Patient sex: M
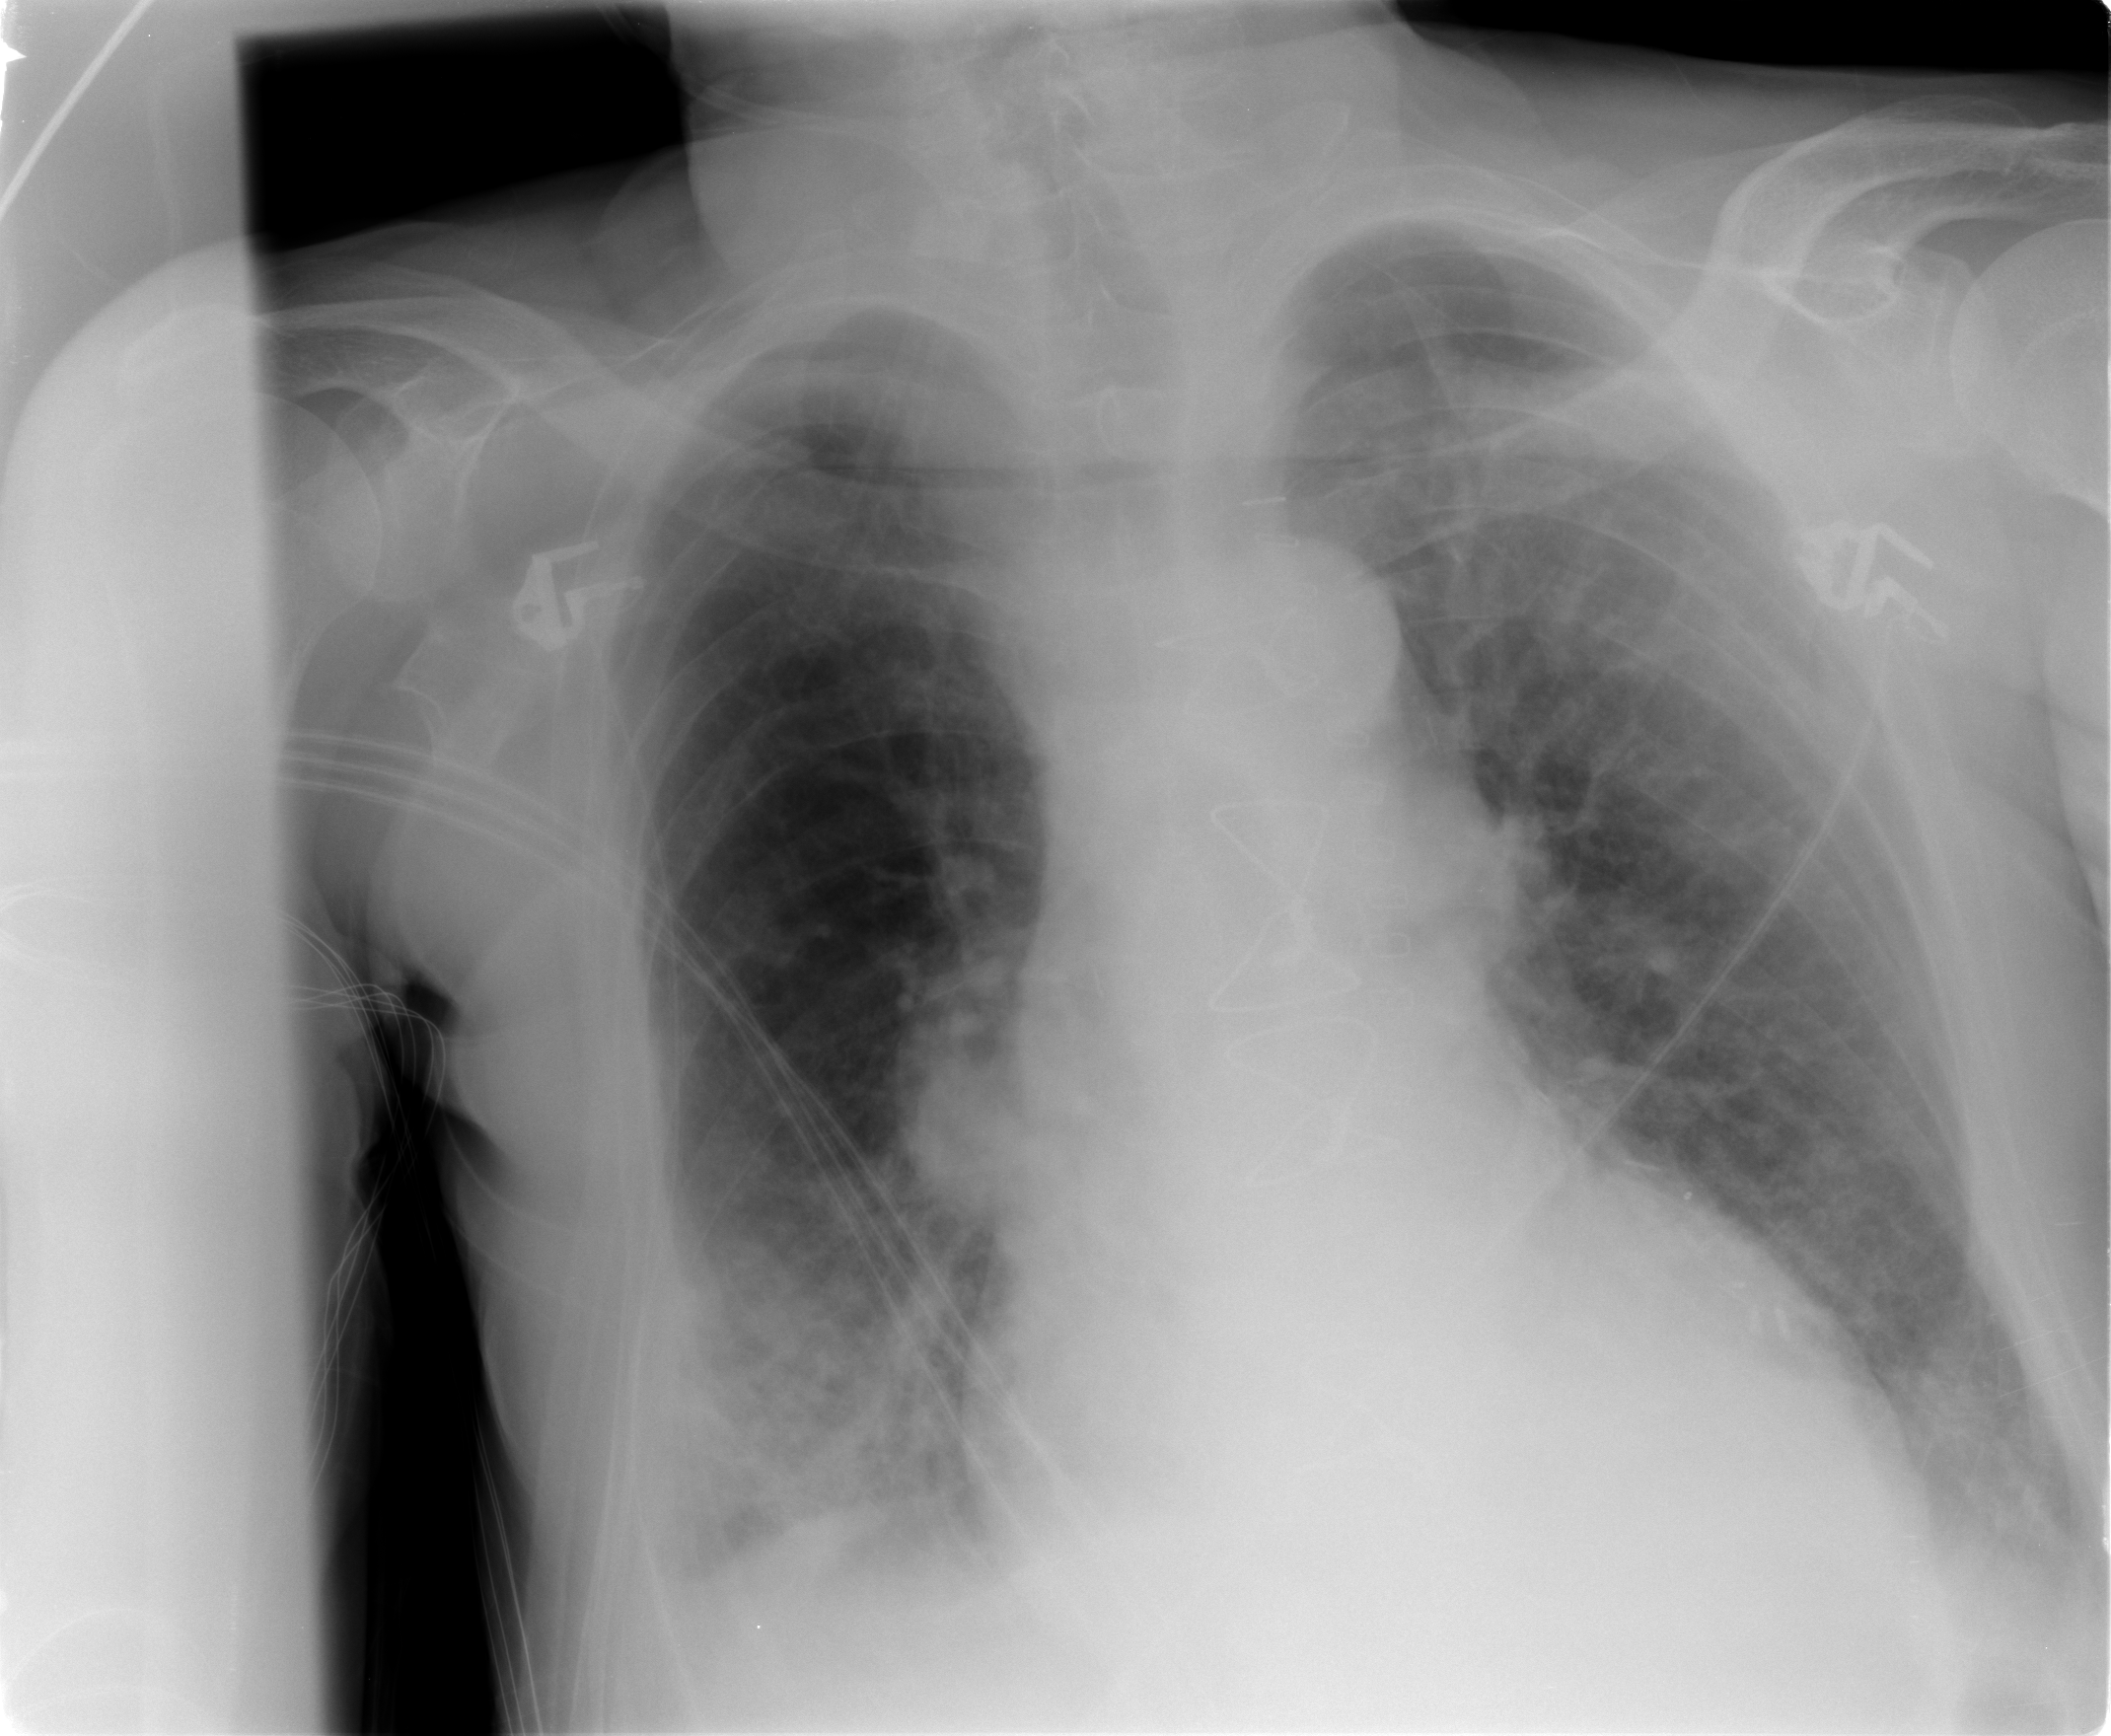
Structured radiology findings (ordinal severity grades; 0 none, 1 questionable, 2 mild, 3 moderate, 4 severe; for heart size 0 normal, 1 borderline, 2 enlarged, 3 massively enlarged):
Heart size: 2
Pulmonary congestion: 2
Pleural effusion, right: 2
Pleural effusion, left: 2
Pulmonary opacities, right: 2
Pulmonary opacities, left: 2
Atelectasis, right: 2
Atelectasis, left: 0